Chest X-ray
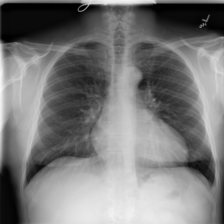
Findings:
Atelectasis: negative
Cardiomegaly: positive
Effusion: negative
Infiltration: negative
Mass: negative
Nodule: negative
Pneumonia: negative
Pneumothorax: negative
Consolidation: negative
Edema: negative
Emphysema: negative
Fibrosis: negative
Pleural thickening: negative
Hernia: negative